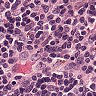
Metastatic tissue present: no